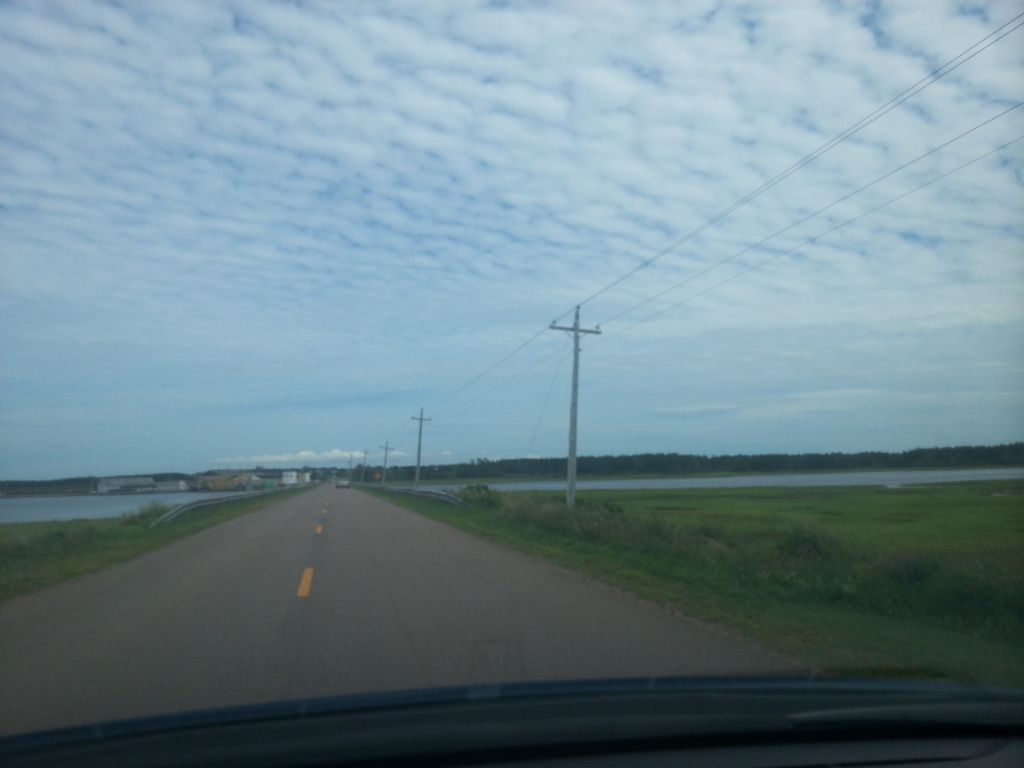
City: charlottetown